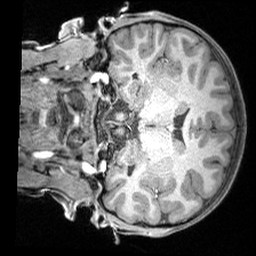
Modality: T1w
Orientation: coronal
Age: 9
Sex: male
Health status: ill
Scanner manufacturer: siemens
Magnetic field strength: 3 T
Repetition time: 1.6 s
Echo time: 0.00179 s